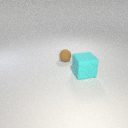
small brown rubber sphere behind large cyan rubber cube